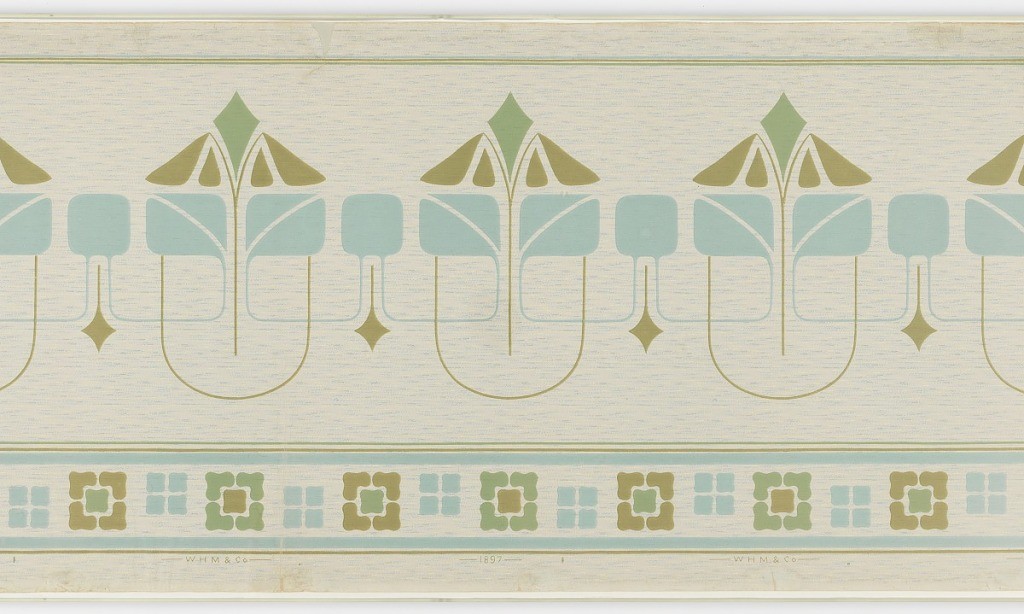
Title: Frieze
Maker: W.H. Mairs & Co., 1855
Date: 1905–1915
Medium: Machine-printed paper
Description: Repeating design of interconnected geometric floral motifs above a border of complementary geometric flowerheads. Printed in shades of blue and green on a blue ground with an overlay of a pattern of tiny, multi-colored waves.